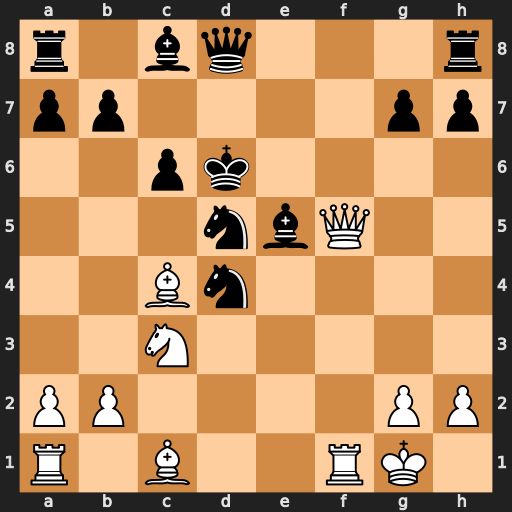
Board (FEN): r1bq3r/pp4pp/2pk4/3nbQ2/2Bn4/2N5/PP4PP/R1B2RK1
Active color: w
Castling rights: -
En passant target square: -
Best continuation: Ne4+ Kc7 Qxe5+